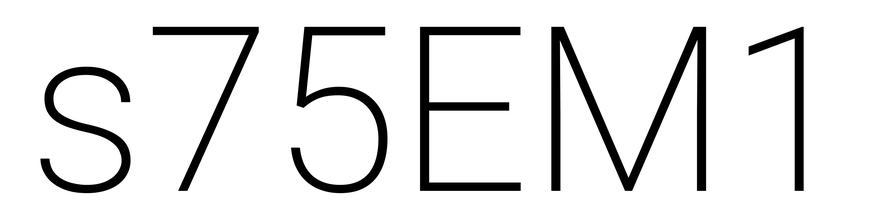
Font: Roboto_ExtraLight